Question: I am using a WPF button mouse ovent to show a specific area in screen and i use the below xaml in code
<URL>.
If i remove the Background="Red" property of button control i have to click on exactly the center to show my area on screen .
The screen shot is
How can i make the button control in a way that it works without background color ,but stretch content effect ? Like clicking anywhere on the button area should show the content
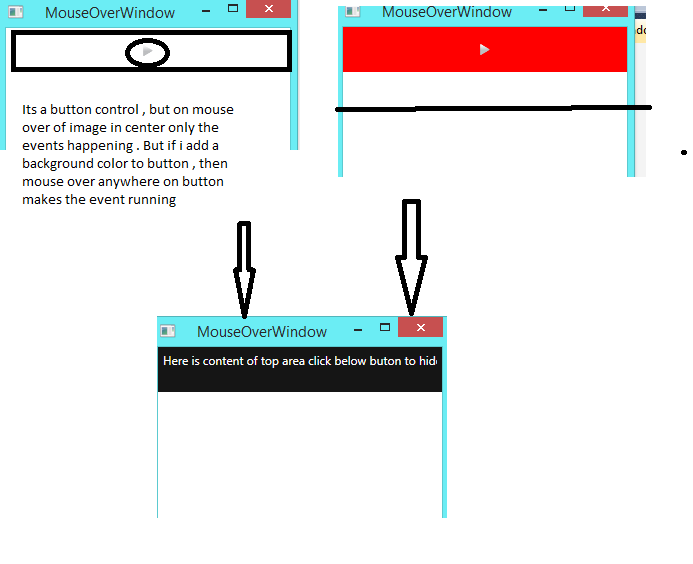
Answer: I am guessing that this is the offending line in your code
'''
<Border Name="border" Background="Red">
<ContentPresenter VerticalAlignment="Center" HorizontalAlignment="Stretch" />
</Border>
'''
The problem is, when you remove the background of the border there is no hittest on the border to react the mouse triggers (IsMouseOver in your case)
The trick is to set the background brush to transparent so that the background can be hit test and will respond to your triggers.
so try changing your Border to
'''
<Border Name="border" Background="Transparent">
<ContentPresenter VerticalAlignment="Center" HorizontalAlignment="Stretch" />
</Border>
'''
You can read more about Hit testing on <URL>